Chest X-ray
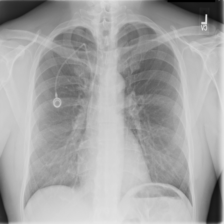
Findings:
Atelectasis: negative
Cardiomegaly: negative
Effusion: negative
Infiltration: negative
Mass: negative
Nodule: negative
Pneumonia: negative
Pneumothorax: negative
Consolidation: negative
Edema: negative
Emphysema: negative
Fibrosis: negative
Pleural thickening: negative
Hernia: negative